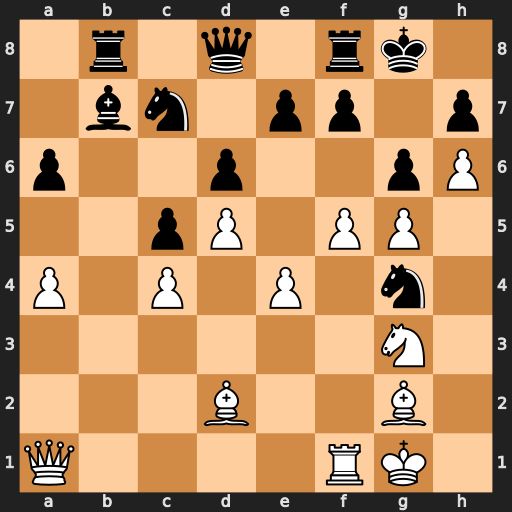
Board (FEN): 1r1q1rk1/1bn1pp1p/p2p2pP/2pP1PP1/P1P1P1n1/6N1/3B2B1/Q4RK1
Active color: w
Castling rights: -
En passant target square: -
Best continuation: Qg7#